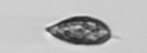
Label: Prorocentrum_triestinum